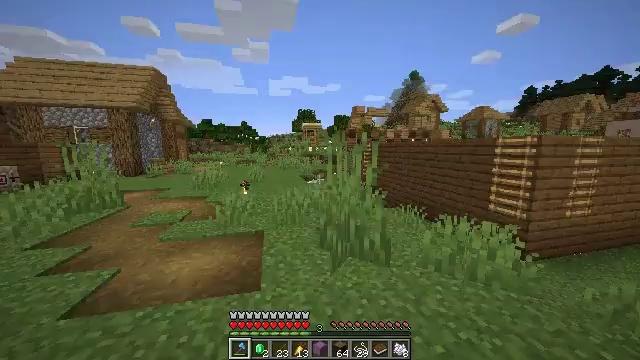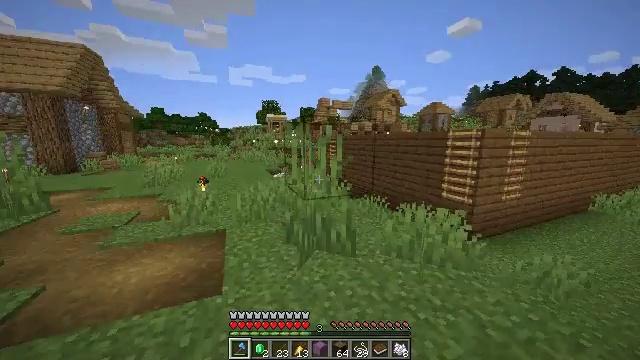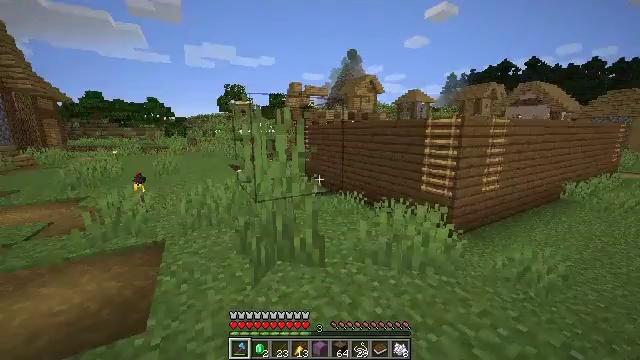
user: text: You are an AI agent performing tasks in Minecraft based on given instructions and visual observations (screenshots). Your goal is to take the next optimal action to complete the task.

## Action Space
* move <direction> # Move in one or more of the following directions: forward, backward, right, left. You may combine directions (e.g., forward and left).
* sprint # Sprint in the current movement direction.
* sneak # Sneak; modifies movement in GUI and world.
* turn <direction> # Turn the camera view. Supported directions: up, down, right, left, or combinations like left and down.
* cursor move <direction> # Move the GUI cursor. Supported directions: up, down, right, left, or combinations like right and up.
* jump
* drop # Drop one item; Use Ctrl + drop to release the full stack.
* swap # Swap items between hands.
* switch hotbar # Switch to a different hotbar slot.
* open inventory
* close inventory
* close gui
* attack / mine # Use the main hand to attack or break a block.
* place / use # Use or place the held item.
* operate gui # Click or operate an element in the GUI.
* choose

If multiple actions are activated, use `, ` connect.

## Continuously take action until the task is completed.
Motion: motion action
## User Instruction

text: Harvest tall grass for seeds.
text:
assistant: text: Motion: move forward and move right, sprint, turn right and down
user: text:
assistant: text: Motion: move forward and move right, sprint, turn right and down
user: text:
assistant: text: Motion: sprint